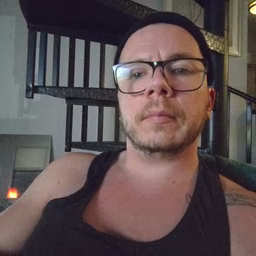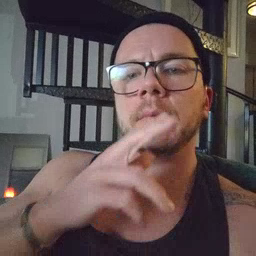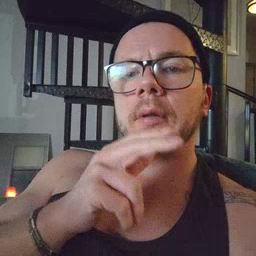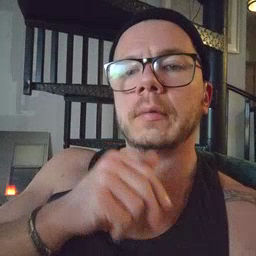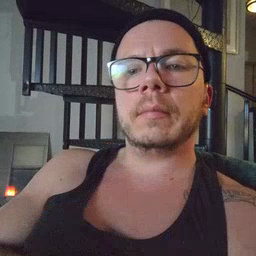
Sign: hen